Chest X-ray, PA view. Patient: 52 years old, sex M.
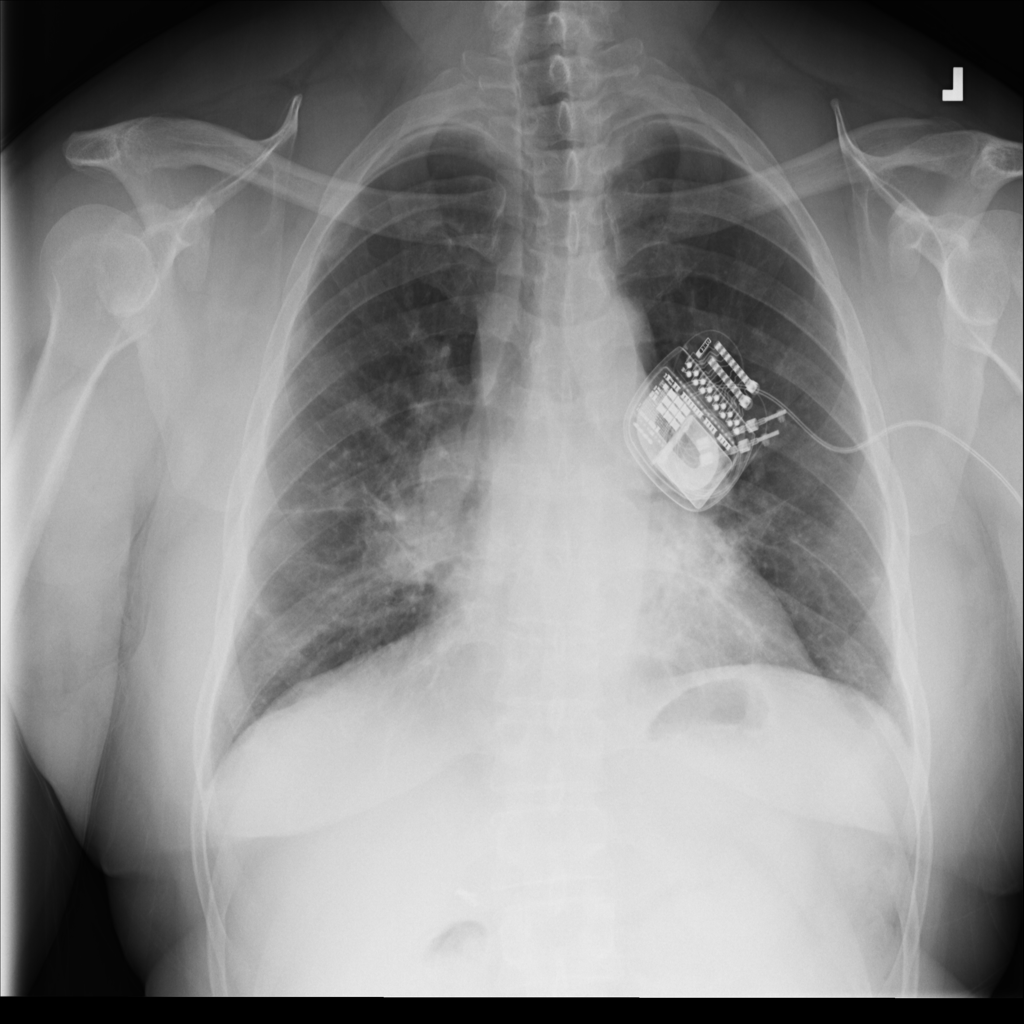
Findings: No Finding